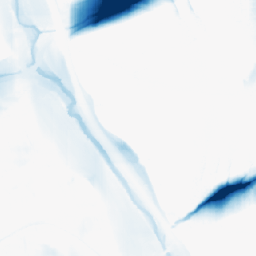
Category: morphological
Decomposition family: morphological_square
Decomposition parameters: operation: closing
size: 50
Upsampling method: nearest
Upsampling parameters: scale: 4
Upsampling scale: 4